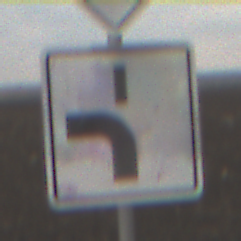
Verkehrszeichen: VerlaufVorfahrtsstrasse5
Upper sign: Vorfahrtsstrasse
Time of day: MorningAfternoon
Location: Outdoor (Nature)
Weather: Overcast
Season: NotSpecified
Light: Natural